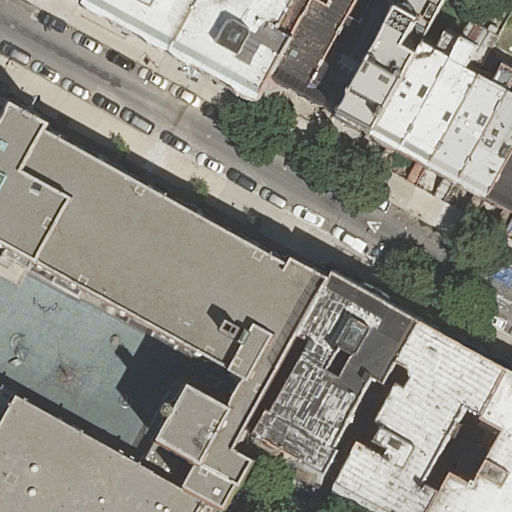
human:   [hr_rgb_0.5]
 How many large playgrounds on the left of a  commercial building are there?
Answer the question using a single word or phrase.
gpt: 0

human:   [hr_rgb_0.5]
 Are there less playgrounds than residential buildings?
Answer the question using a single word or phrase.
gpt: yes

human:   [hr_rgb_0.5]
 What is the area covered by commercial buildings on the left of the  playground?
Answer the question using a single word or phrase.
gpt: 0m2

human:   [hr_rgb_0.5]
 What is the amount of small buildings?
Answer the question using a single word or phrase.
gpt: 2

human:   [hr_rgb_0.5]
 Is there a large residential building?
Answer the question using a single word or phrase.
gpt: yes

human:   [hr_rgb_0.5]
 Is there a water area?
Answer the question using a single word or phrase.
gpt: no

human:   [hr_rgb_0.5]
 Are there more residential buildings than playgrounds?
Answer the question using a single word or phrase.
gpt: yes

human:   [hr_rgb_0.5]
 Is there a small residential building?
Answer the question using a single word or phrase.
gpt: yes

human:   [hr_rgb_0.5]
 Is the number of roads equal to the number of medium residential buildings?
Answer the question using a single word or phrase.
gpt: no

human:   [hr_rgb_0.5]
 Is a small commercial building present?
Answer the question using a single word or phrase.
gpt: no

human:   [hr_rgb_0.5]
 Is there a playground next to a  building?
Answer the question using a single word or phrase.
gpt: yes

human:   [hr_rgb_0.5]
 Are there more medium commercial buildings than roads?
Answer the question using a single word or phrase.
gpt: no

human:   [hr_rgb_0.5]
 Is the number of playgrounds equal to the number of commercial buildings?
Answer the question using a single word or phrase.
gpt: no

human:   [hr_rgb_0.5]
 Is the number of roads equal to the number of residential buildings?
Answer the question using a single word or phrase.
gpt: no

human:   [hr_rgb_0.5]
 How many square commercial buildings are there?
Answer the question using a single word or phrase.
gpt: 0

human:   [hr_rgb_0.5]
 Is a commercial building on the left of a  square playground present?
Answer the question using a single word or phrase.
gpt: no

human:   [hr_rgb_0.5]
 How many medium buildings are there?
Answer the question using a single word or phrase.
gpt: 11

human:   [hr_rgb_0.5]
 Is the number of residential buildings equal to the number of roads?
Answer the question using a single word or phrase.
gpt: no

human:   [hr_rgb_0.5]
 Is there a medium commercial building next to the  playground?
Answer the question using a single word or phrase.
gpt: no

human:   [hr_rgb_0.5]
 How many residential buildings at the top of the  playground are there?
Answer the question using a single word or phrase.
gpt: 10

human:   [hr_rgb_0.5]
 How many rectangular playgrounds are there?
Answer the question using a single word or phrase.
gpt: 1

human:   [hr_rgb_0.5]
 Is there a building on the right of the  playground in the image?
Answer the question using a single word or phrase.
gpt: yes

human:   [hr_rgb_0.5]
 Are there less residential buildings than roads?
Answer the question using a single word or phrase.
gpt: no

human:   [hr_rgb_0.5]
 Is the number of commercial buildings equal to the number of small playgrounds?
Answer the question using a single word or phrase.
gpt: yes

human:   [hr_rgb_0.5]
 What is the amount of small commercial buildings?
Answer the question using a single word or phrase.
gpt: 0

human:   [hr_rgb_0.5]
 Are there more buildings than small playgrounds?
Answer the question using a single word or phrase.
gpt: yes

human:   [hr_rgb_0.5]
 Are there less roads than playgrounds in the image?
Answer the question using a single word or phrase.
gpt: no

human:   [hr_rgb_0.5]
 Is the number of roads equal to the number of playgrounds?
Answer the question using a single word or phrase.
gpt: yes

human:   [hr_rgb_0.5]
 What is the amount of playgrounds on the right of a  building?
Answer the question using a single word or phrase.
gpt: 0

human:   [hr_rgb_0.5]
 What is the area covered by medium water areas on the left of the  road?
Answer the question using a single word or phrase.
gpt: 0m2

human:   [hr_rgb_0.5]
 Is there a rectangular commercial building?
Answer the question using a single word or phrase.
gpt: no

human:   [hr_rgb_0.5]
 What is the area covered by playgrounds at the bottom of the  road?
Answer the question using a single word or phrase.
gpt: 830m2

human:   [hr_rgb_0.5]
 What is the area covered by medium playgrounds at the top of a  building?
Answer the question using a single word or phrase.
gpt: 0m2

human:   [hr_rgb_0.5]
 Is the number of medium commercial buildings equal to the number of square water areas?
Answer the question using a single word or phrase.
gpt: yes

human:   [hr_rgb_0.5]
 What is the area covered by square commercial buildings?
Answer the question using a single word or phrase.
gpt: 0m2

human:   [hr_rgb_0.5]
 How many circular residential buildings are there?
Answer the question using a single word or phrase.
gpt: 0